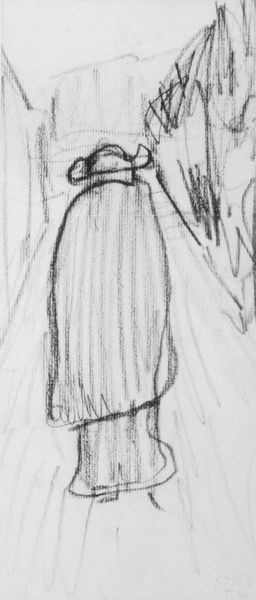
Titel: Pariser Straße mit Kapuziner
Künstler: Paula Modersohn-Becker
Standort: Bremen/Berlin
Institution: Privatbesitz
Schlagwörter: baum, körper, mann, umhang, weiß, bäume, grob, stadt, frau, grau, hut, kleid, kreide, rücken, schwarz, skizze, strasse, zeichnung, weg, rock, wand, alte, falten, mensch, porträt, häuser, einsam, gehen, boden, figur, geistlicher, gewand, mantel, blatt, person, traurig, wald, rückenansicht, papier, fassaden, gasse, perspektive, laufen, abstrakt, verlassen, hecke, linien, füsse, steg, einfach, glatze, bretter, krempe, striche, gestalt, gang, außen, himmeö, kohle, hinten, rückenfigur, schrafur, seite, schwarzweiß, strich, bleistift, helm, entwurf, rückansicht, zickzack, gut, fluchtpunkt, wanderer, schreiten, alleine, faltens, trasse, moench, gbeugt, mantal, rick, mönch skizze kohle